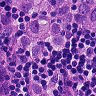
Metastatic tissue present: yes